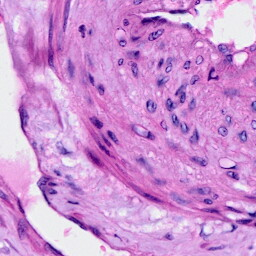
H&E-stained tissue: Cervix